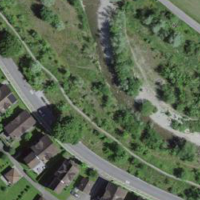
EUNIS habitat code: 55
Species observed at this site:
Filipendula ulmaria
Succisa pratensis
Ajuga reptans
Tussilago farfara